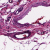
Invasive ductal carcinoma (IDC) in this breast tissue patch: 0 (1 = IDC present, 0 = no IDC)